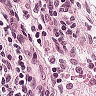
Metastatic tissue present: no